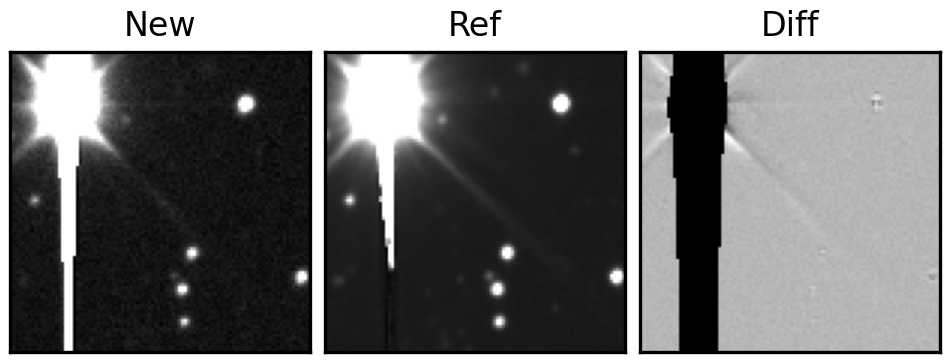
Label: bogus